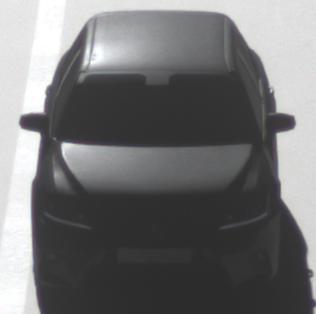
Make: Lexus
Model: CT 200h
Detailed model: CT (A10)
Model produced from: 2014/03
Model produced until: 2017/10
Doors: 5
Color: black
Road condition: dry road
Daytime: morning or afternoon
Contrast: high contrast